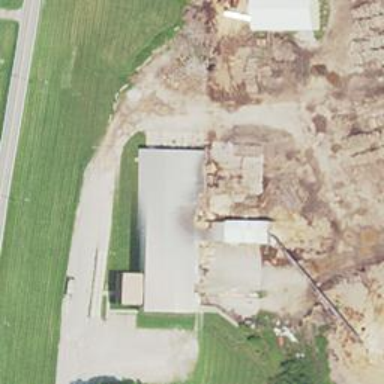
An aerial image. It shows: Sawmill crafting area.